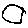
Label: circle